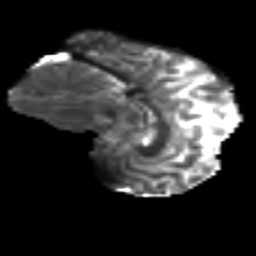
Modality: T2w
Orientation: sagittal
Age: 32
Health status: ill
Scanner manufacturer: philips
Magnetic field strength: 3 T
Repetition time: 9 s
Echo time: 0.127 s